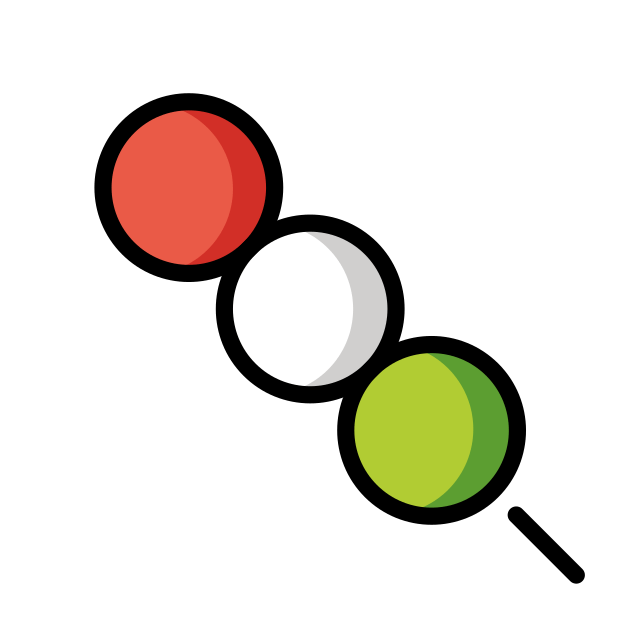
Emoji: 🍡
Name: dango
Unicode: 0x1f361